Field crop: maize
Growth stage: 2
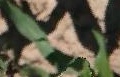
Species: maize